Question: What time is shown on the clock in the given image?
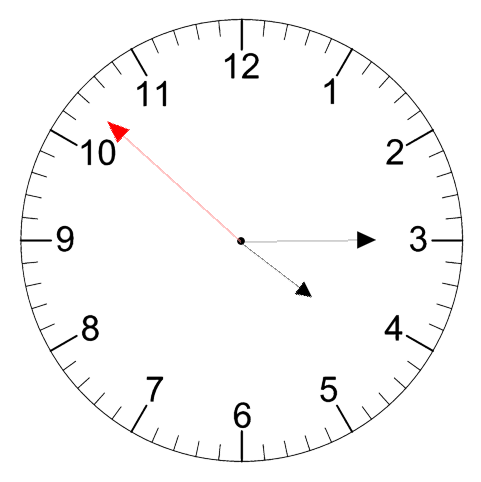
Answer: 04:14:52